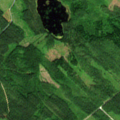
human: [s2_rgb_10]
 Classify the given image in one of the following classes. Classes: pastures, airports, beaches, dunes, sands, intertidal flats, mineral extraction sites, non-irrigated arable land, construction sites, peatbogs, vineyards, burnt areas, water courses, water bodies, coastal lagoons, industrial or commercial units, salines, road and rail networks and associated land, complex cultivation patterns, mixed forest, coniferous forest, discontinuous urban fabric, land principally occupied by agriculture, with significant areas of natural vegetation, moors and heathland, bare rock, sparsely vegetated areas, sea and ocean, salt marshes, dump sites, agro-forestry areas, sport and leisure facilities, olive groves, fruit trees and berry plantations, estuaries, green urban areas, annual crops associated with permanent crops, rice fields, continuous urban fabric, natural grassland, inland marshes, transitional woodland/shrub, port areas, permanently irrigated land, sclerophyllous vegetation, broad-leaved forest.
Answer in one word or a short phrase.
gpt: coniferous forest, mixed forest, transitional woodland/shrub